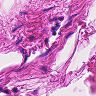
Metastatic tissue present: no